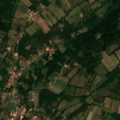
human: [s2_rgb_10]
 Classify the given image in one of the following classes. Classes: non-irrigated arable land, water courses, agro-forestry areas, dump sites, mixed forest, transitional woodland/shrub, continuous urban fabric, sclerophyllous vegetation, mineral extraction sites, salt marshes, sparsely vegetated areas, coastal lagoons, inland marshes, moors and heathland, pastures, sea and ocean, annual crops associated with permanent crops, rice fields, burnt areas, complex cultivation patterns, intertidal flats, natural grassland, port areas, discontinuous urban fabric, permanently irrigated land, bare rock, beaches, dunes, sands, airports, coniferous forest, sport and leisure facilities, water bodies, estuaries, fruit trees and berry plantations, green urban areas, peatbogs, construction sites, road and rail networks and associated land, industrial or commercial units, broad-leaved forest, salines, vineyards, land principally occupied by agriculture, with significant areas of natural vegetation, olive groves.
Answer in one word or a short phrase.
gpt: discontinuous urban fabric, complex cultivation patterns, land principally occupied by agriculture, with significant areas of natural vegetation, broad-leaved forest